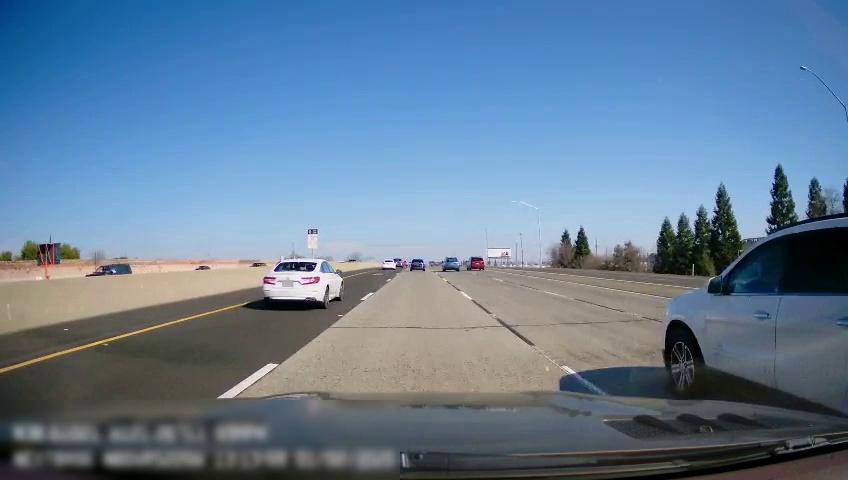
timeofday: Day
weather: Sunny
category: Vehicles | SUV
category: Vehicles | Car
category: Vehicles | SUV
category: Drivable Space
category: Vehicles | Van
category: Vehicles | SUV
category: Vehicles | SUV
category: Vehicles | SUV
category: Vehicles | Car
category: Vehicles | Car
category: Vehicles | Car
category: Lanes | Alternate Lane
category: Lanes | Alternate Lane
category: Lanes | Alternate Lane
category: Lanes | Alternate Lane
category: Lanes | Current Lane
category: Lanes | Current Lane
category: Lanes | Alternate Lane
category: Traffic | Signs